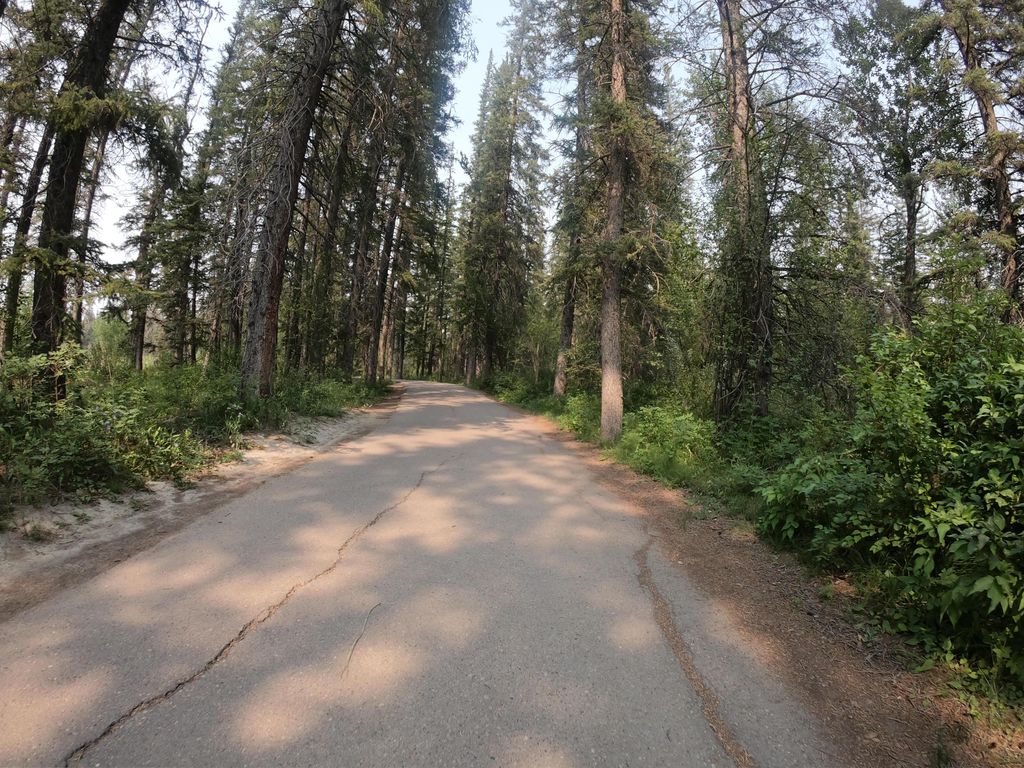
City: calgary